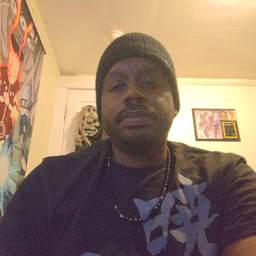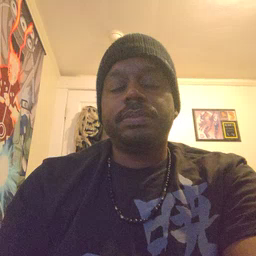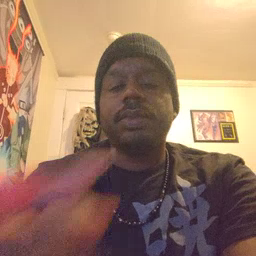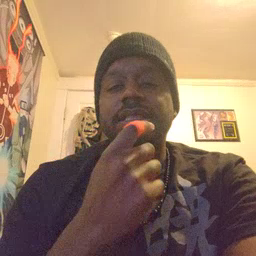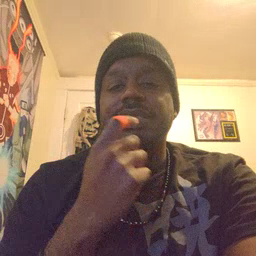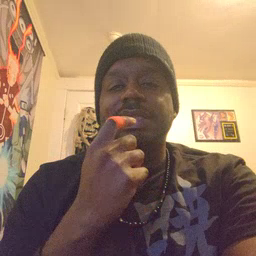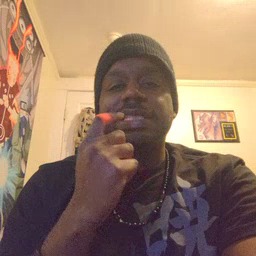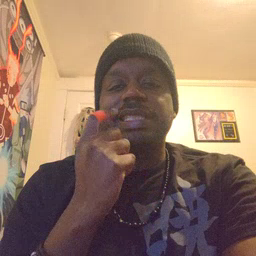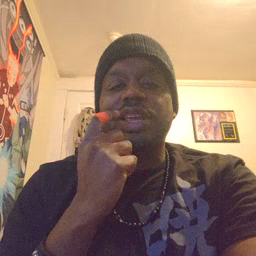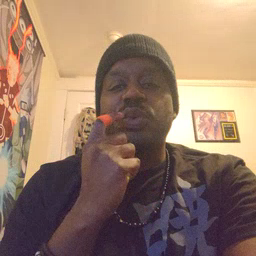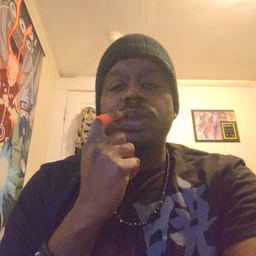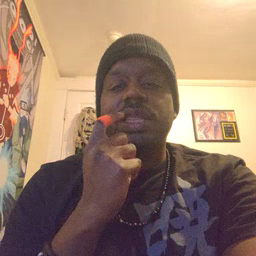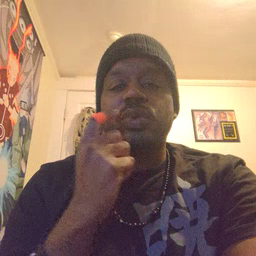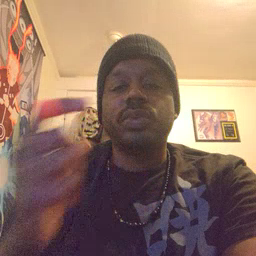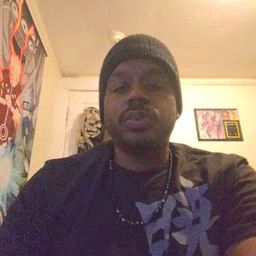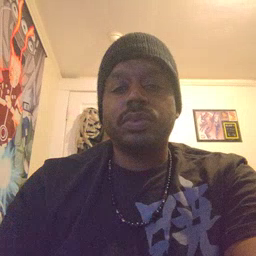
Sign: tooth